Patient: sex M, age 46
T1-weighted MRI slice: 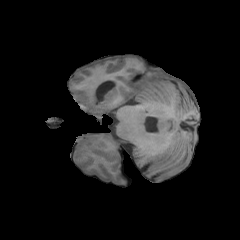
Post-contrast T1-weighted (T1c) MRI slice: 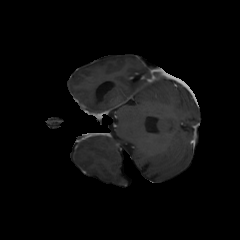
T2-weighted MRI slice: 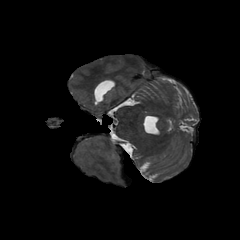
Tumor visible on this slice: no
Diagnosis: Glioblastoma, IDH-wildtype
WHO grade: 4